Question: I have created a struts2 login page, wherein I have all basic components necessary for login. I'm using struts2 text tag for a label. Below is my login page code snippet.
'''
<body>
<h2>Demo - Login</h2>
<s:actionerror />
<s:form action="login.action" method="post">
<s:textfield name="username" key="label_username" size="20" />
<s:password name="password" key="label_password" size="20" />
<s:submit name="signIn" key="label_login" align="center" />
<s:text name="name_msg"/>
<s:submit name="signUp" key="label_signUp"></s:submit>
</s:form>
</body>
'''
I always see that text(New to Demo ?) is displayed after heading, as shown in below Image. There text is read from MessageBundle. I tried by giving some direct text value, despite of referring to resource bundle, even though same result. Where I was wrong.

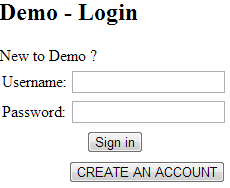
Answer: The '<s:text>' tag displays text with no "decoration".
The default "xhtml" theme's form tags emit table markup.
This means you're currently generating invalid HTML, so the text will show up in essentially arbitrary locations based on how the browser handles stuff showing up in between table rows.
Viewing the source would have answered this question immediately.
You need to either put the text into a table row, as with everything else in the form tag, or use the "simple" theme and do all the layout, error messages, etc. yourself.